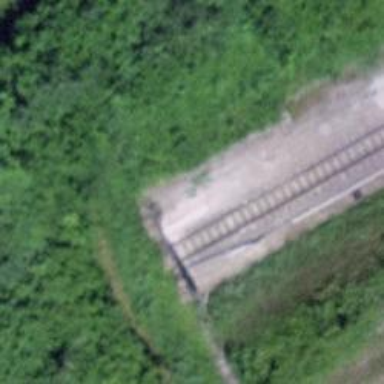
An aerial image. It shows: Narrow-gauge railway tunnel with electrified tracks and single track.